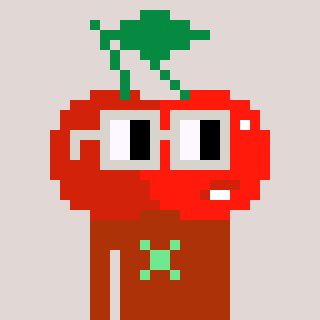
a pixel art character with square light gray glasses, a cherry-shaped head and a hotbrown-colored body on a warm background